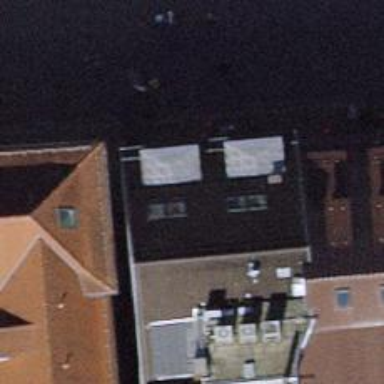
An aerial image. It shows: Clothing store.